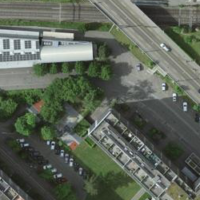
EUNIS habitat code: 55
Species observed at this site:
Centaurea scabiosa
Salvia pratensis